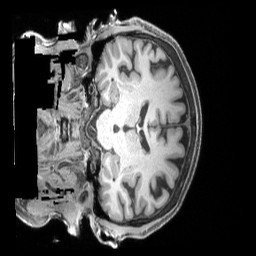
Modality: T1w
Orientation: coronal
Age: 77
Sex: female